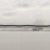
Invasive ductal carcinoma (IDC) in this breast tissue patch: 0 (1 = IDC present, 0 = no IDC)